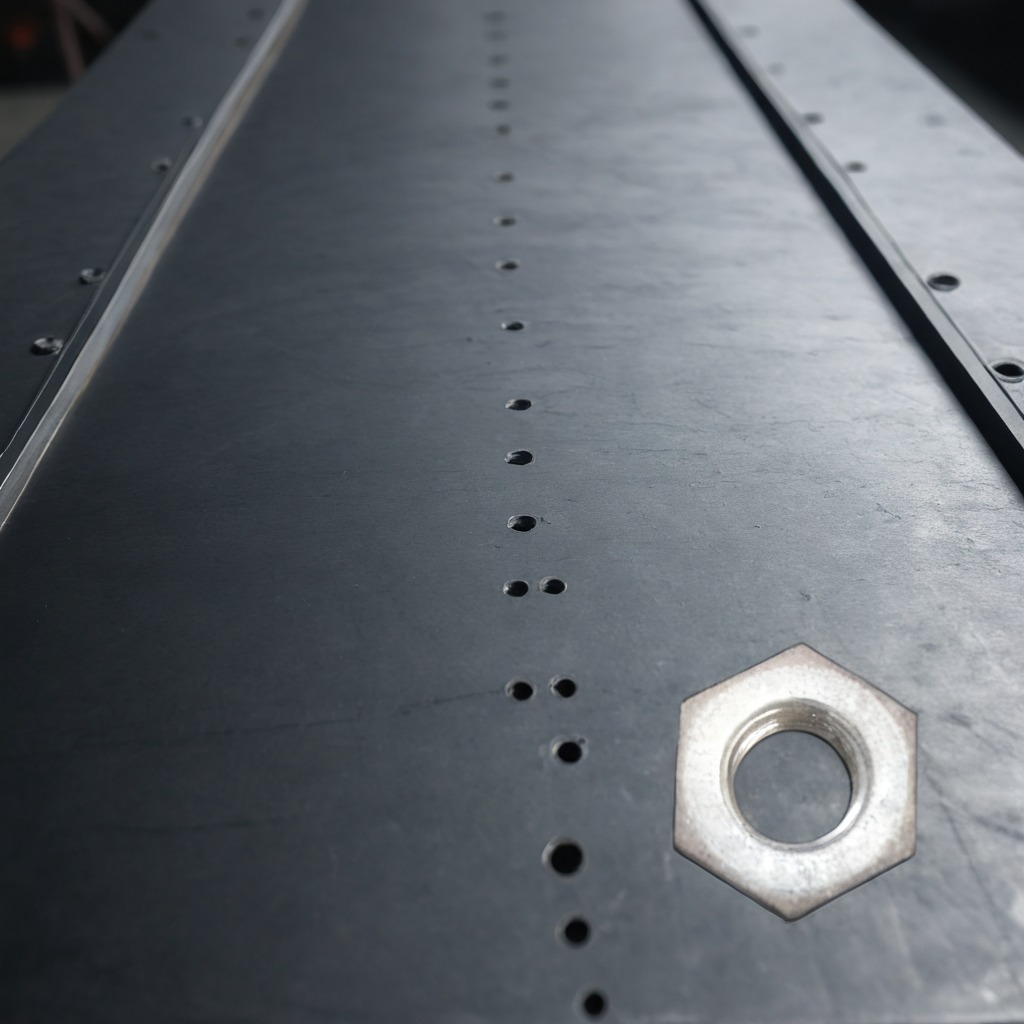
A metal nut is lying on the cold steel table in a mining workshop.